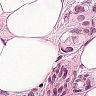
Metastatic tissue present: yes